Question: I want to display custom search in actionbar (I'm using ActionBarSherlock for that).
I got that:

But I want make custom layout (edittext field) to occupy the entire available width.
I've implemented custom layout as suggested <URL>.
There is my custom layout 'search.xml':
'''
<?xml version="1.0" encoding="utf-8"?>
<LinearLayout xmlns:android="http://schemas.android.com/apk/res/android"
style="?attr/actionButtonStyle"
android:layout_width="fill_parent"
android:layout_height="match_parent"
android:layout_gravity="fill_horizontal"
android:focusable="true" >
<FrameLayout
android:layout_width="fill_parent"
android:layout_height="wrap_content"
android:layout_gravity="center_vertical|fill_horizontal" >
<EditText
android:id="@+id/search_query"
android:layout_width="fill_parent"
android:layout_height="wrap_content"
android:layout_gravity="left|center"
android:background="@drawable/bg_search_edit_text"
android:imeOptions="actionSearch"
android:inputType="text" />
<ImageView
android:layout_width="wrap_content"
android:layout_height="wrap_content"
android:layout_gravity="right|center_vertical"
android:src="@drawable/ic_search_arrow" />
</FrameLayout>
</LinearLayout>
'''
And in 'MyActivity':
'''
ActionBar actionBar = getSupportActionBar();
actionBar.setDisplayHomeAsUpEnabled(true);
actionBar.setDisplayShowCustomEnabled(true);
actionBar.setDisplayShowTitleEnabled(false);
actionBar.setIcon(R.drawable.ic_action_search);
LayoutInflater inflator = (LayoutInflater) this .getSystemService(Context.LAYOUT_INFLATER_SERVICE);
View v = inflator.inflate(R.layout.search, null);
actionBar.setCustomView(v);
'''
How can I make custom layout to occupy all the available width of 'actionBar'?
Help, please.
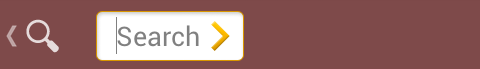
Answer: There is a trick for this. All you have to do is to use 'RelativeLayout' instead of 'LinearLayout' as the main container. It's important to have 'android:layout_gravity="fill_horizontal"' set for it. That should do it.